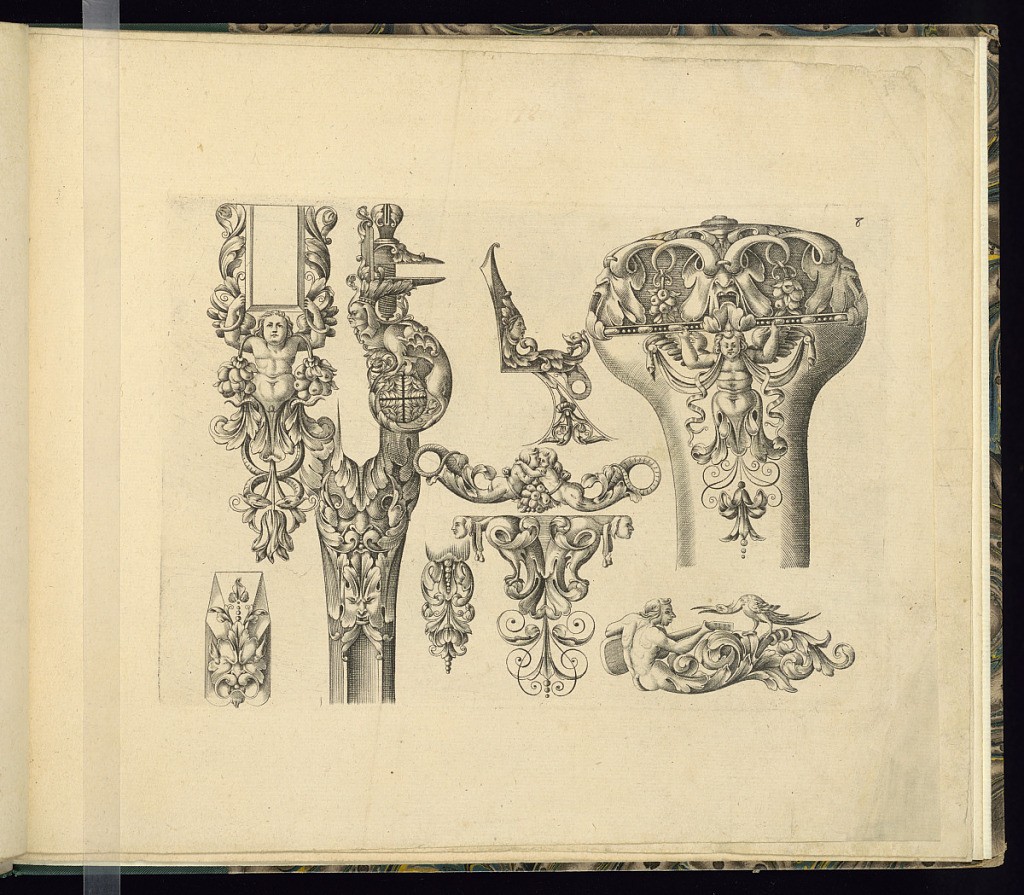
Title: Designs for Gun Parts and Ornament
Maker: Thobie Tourneur, Le Thuraine, French, active ca. 1630 – ca. 1690
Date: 1660
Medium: Engraving on laid paper
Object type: Print
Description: Designs for gun parts (butt, and ornament) decorated with grotesque ornaments, mascarons (masks), fantastical animals, putti, birds, fruit, snakes, scrolling leaves (rinceaux), rosettes, and fleurons. The plate is numbered.